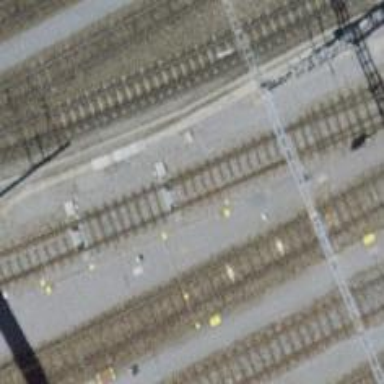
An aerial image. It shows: Railway switch.